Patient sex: F
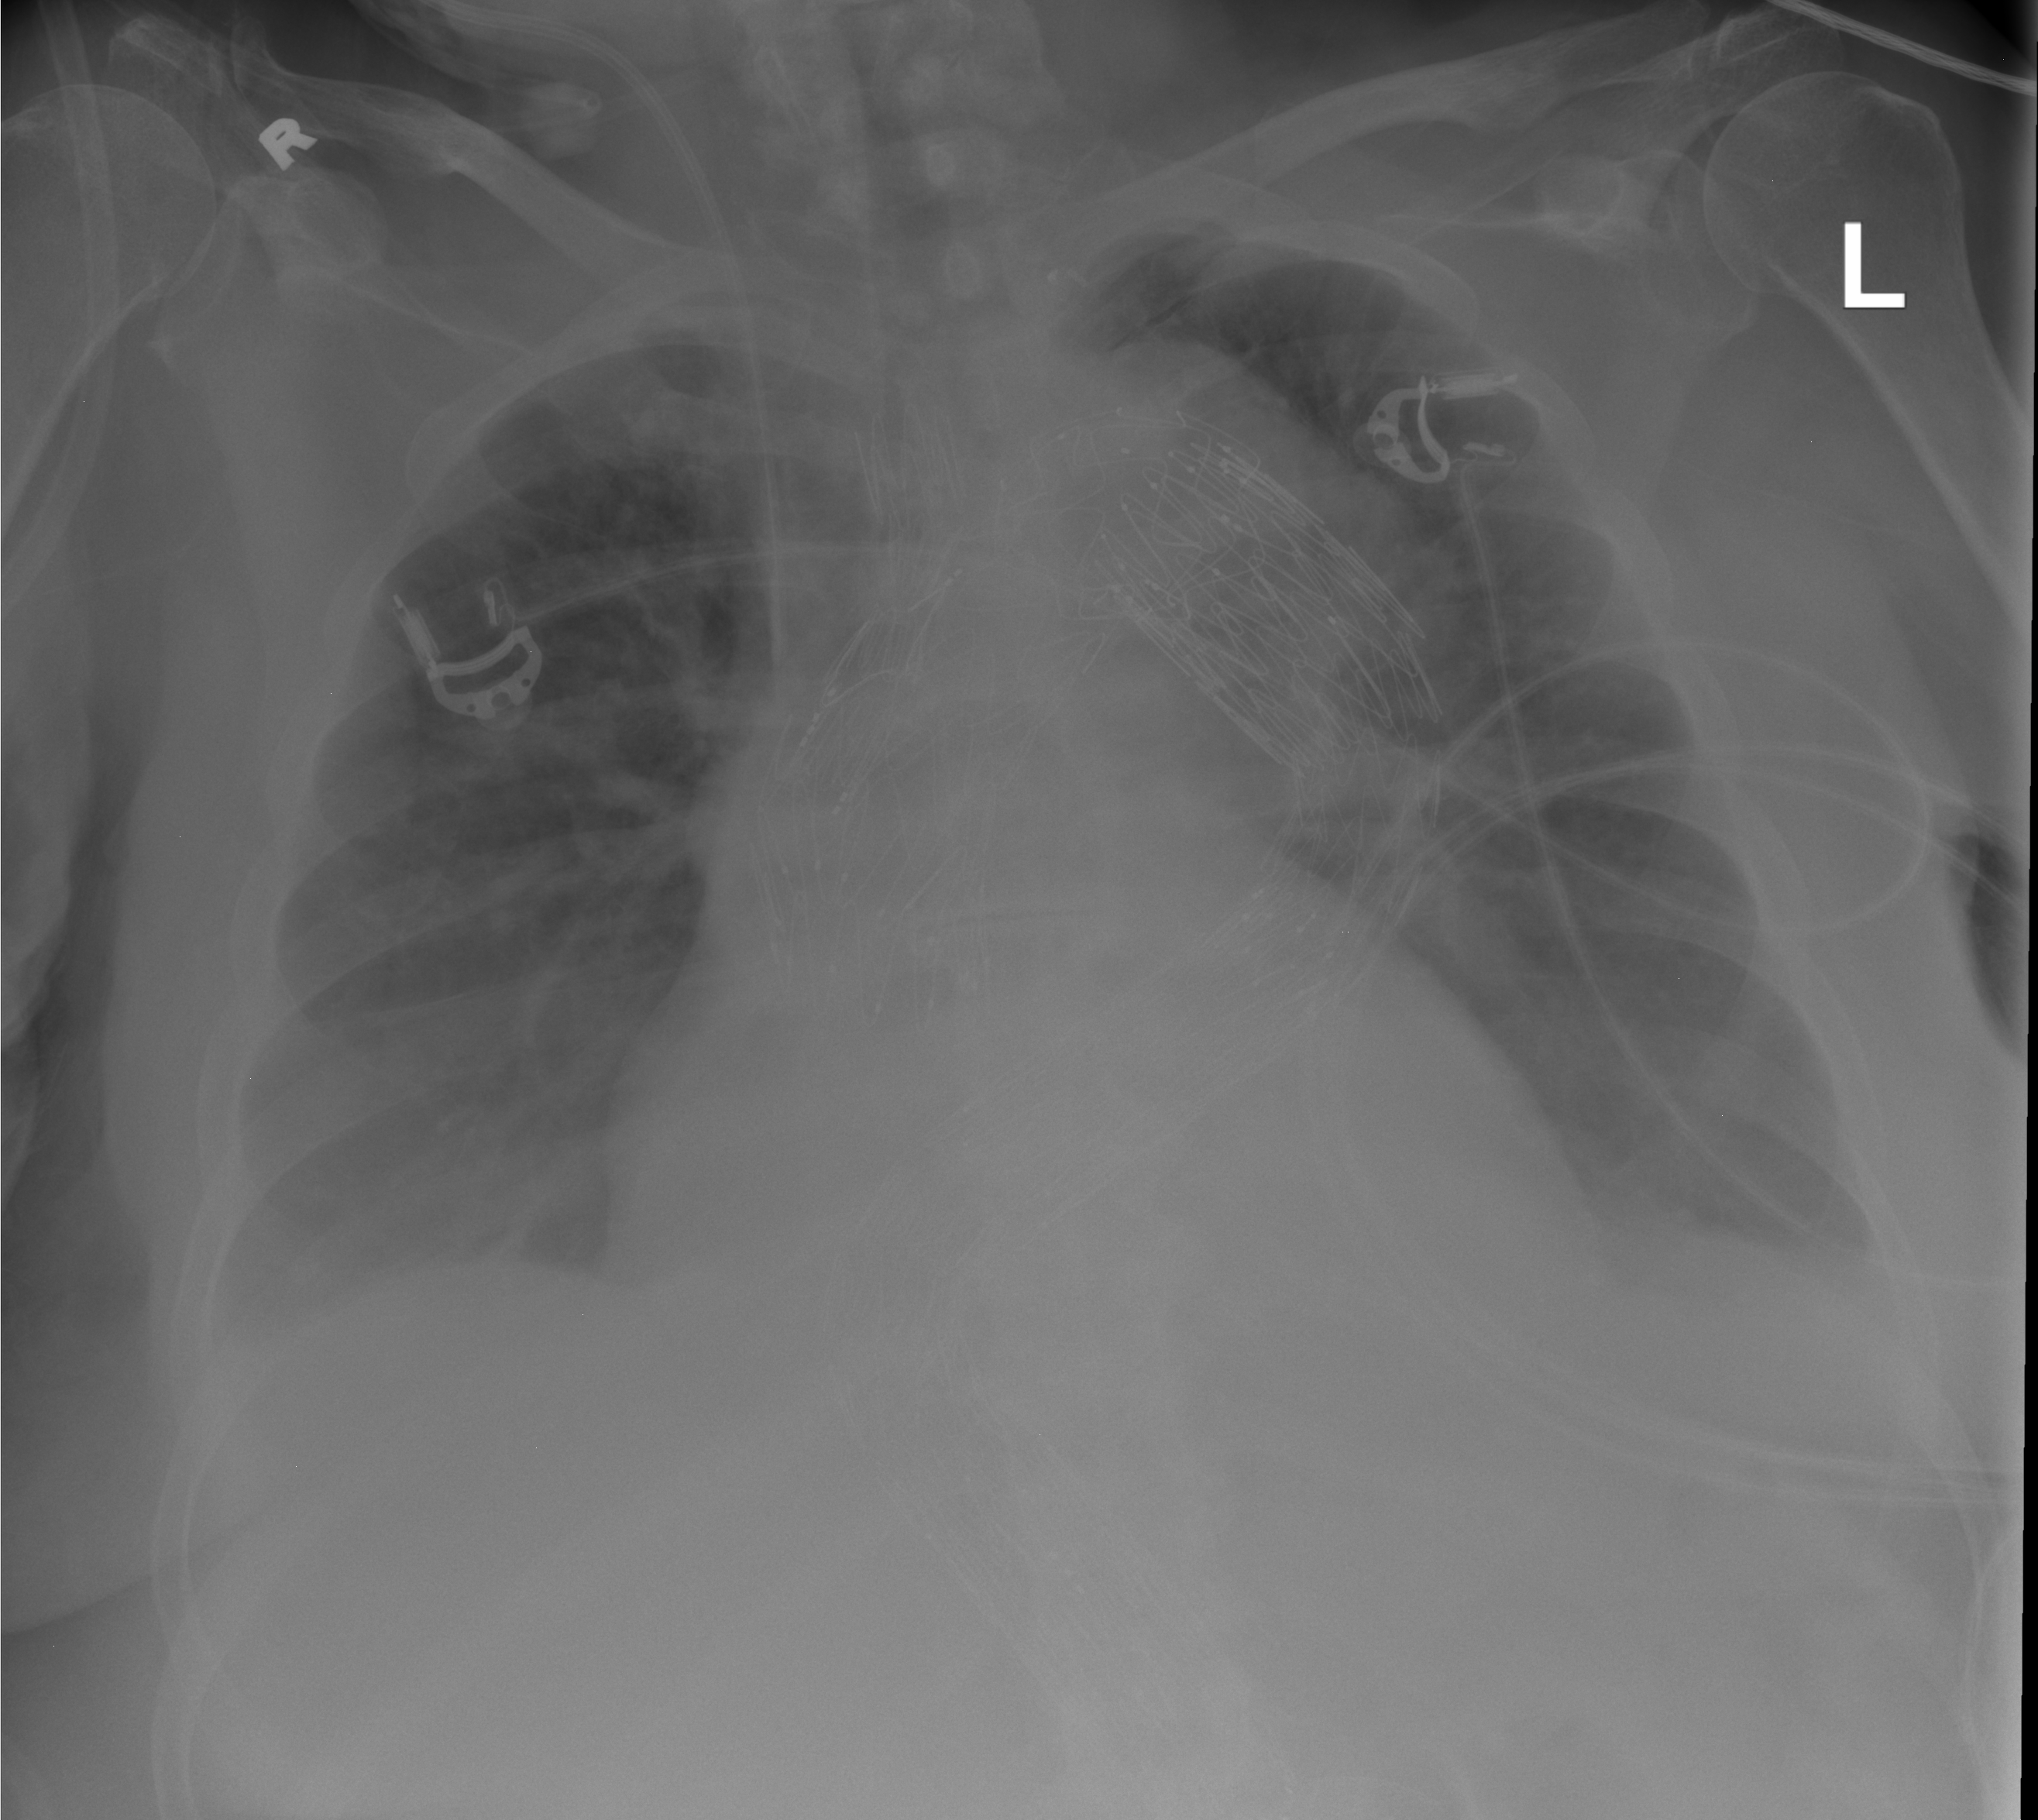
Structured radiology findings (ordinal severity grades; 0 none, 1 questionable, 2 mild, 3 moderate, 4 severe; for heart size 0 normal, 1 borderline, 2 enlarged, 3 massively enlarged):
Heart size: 2
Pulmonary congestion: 2
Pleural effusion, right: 2
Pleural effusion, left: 2
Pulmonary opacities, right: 0
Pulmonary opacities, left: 0
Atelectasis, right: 0
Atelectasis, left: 2